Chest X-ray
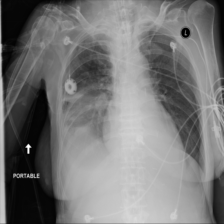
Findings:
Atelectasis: positive
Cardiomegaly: negative
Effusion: positive
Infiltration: positive
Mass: negative
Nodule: negative
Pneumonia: negative
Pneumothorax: negative
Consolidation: negative
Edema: negative
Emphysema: negative
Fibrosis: negative
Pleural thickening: negative
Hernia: negative